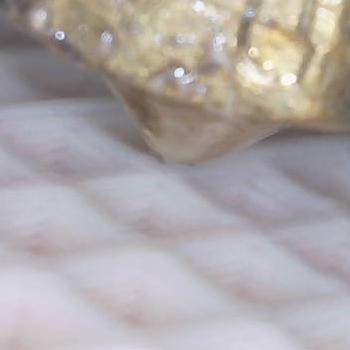
Flow rate: 200%